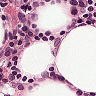
Metastatic tissue present: no